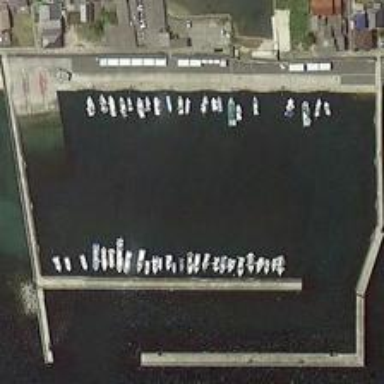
Two rows of white boats are in a large port near some buildings .